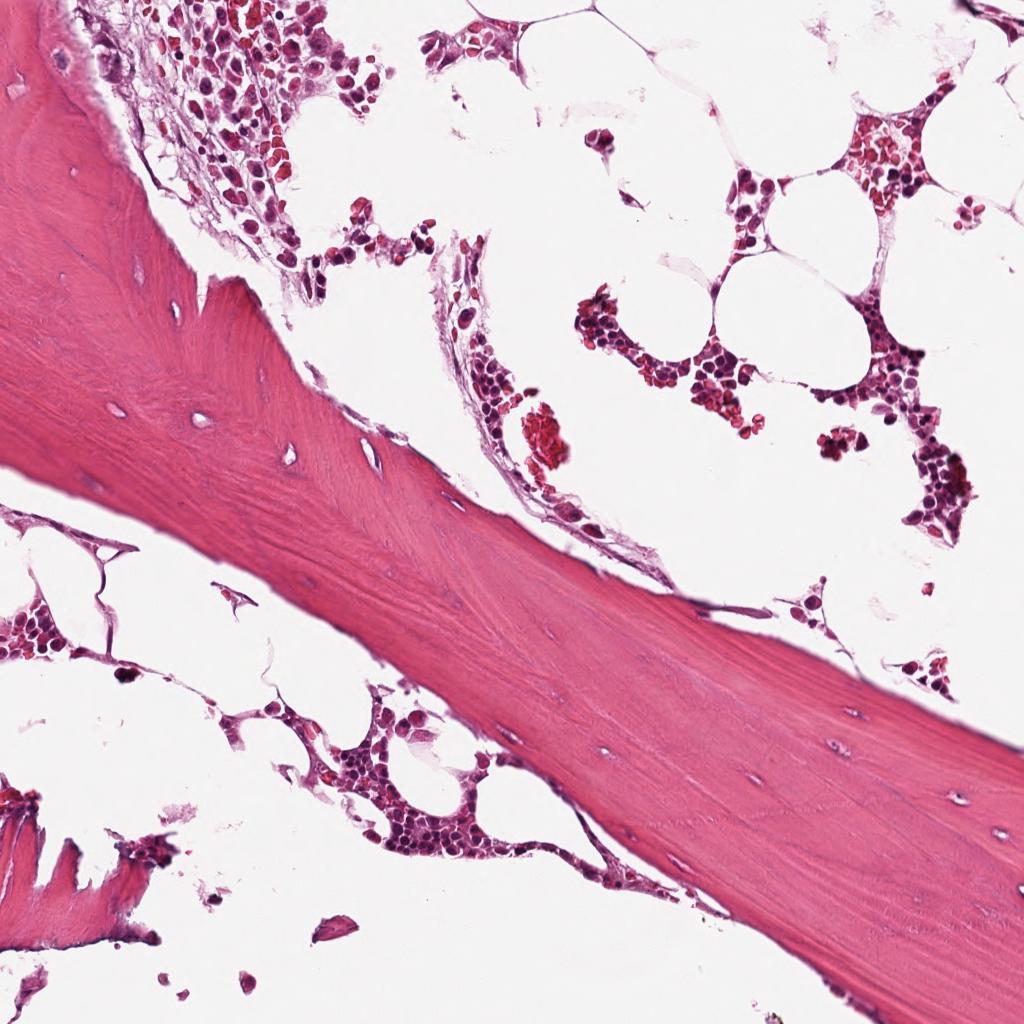
Label: Non-Tumor